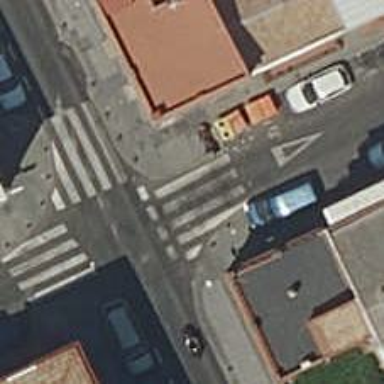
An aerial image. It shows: Uncontrolled road crossing.